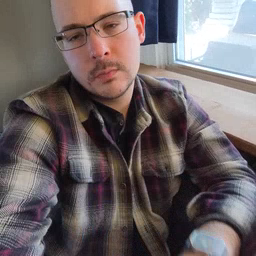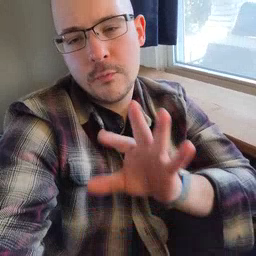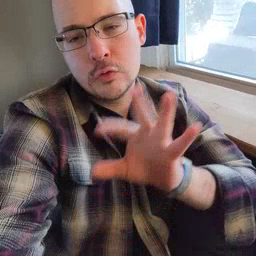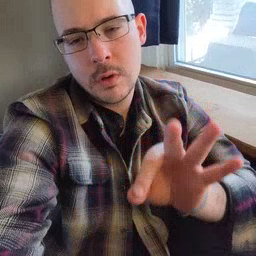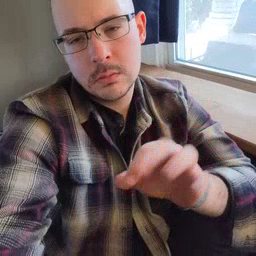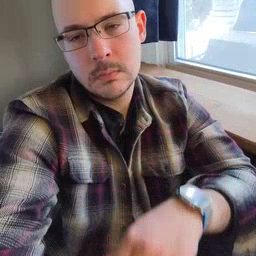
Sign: frenchfries